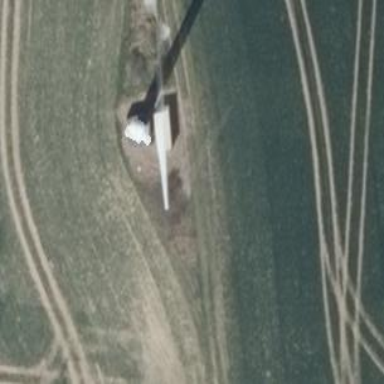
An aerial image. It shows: Wind generator in the form of horizontal axis wind turbine.